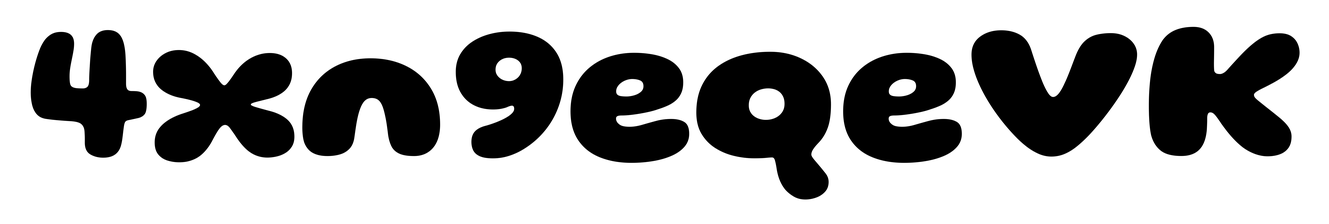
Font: Gluten_ExtraBold